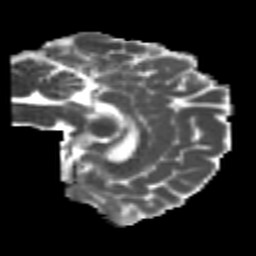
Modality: MD
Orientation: sagittal
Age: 21
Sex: female
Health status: healthy
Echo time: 0.074 s